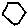
Label: hexagon